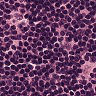
Metastatic tissue present: no